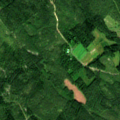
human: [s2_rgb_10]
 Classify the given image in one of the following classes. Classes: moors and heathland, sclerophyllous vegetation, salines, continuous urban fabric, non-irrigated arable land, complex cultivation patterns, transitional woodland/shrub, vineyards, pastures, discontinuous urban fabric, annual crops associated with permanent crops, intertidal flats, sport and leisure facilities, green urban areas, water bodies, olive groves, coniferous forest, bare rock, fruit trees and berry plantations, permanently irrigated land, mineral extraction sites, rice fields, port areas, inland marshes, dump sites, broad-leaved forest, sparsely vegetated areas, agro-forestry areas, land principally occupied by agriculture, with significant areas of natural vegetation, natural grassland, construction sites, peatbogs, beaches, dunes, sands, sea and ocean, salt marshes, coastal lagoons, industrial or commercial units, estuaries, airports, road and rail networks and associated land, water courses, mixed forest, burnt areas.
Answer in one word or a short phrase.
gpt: coniferous forest, mixed forest, transitional woodland/shrub